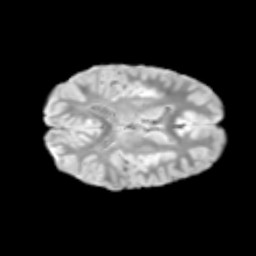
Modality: T2w
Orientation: axial
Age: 11
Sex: male
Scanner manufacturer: siemens
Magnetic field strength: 3 T
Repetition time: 3.8 s
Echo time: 0.07 s